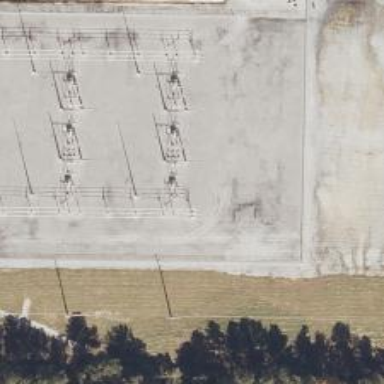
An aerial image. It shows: Switch used for power control.